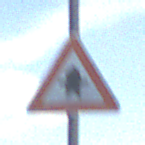
Verkehrszeichen: Vorfahrt
Umgebung: Outdoor, RoadRail
Tageszeit: SunriseSunset
Wetter: PartlyCloudy
Licht: Natural
Jahreszeit: NotSpecified
Kontrast: LowContrast